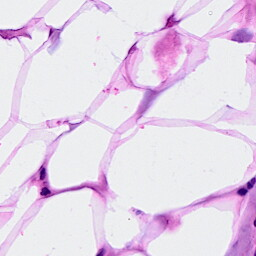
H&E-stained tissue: Breast